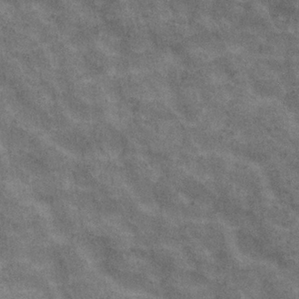
Label: frost